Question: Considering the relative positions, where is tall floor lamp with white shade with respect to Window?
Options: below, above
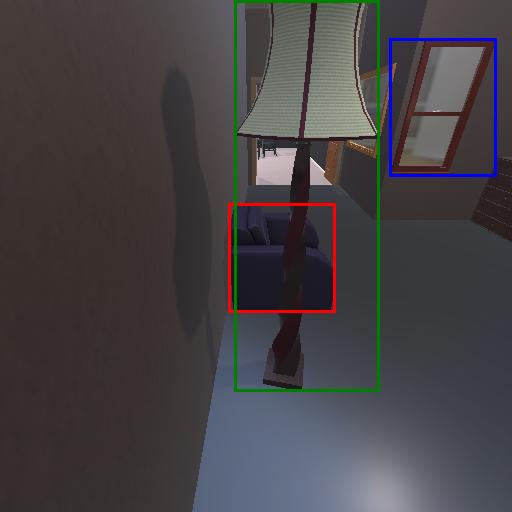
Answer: below